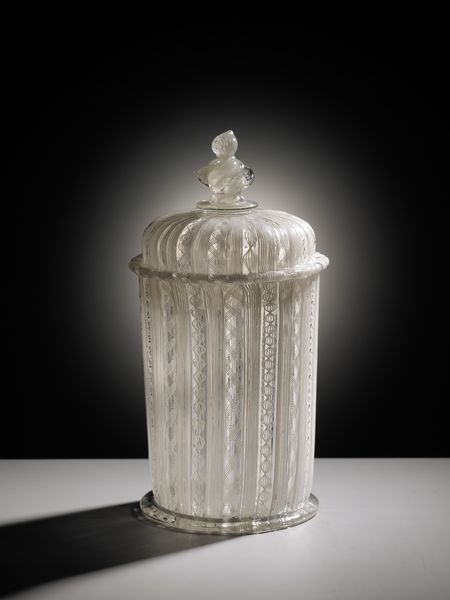
Titel: Pot met deksel, van filigreinglas
Standort: Amsterdam
Institution: Rijksmuseum
Schlagwörter: blanc, vase, verre, pot, cristal, bonbonniere